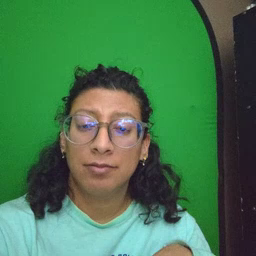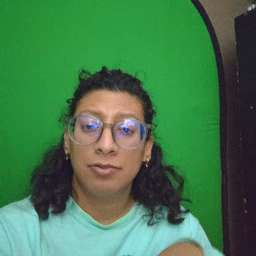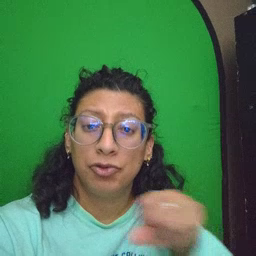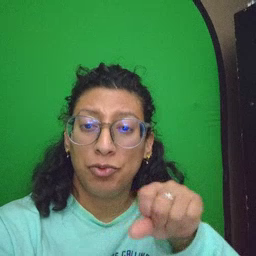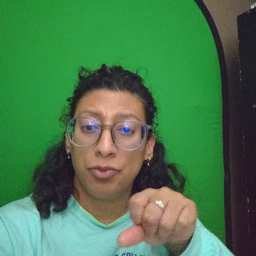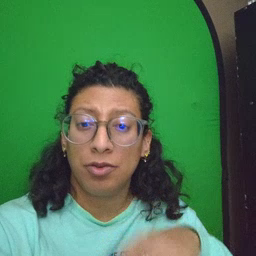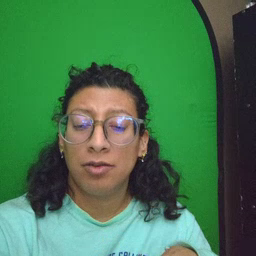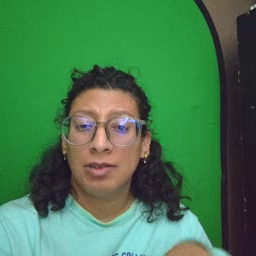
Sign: shoe